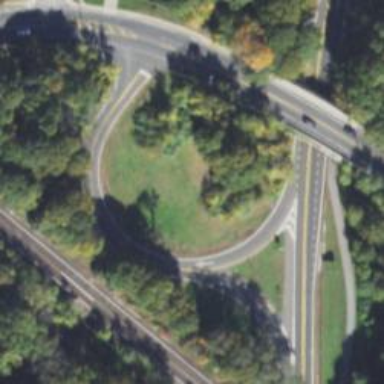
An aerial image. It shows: Asphalt trunk link road.